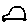
Label: car